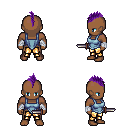
a pixel art fantasy rpg character, male body template, human, dark skin, blue vest, gold greaves, purple mohawk hairstyle, white cloth bandages, dagger, four views (front, back, left, right), 2x2 character sprite sheet, small pixel art, hard edges, no anti-aliasing